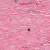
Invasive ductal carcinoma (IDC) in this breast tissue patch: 0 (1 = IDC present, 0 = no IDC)